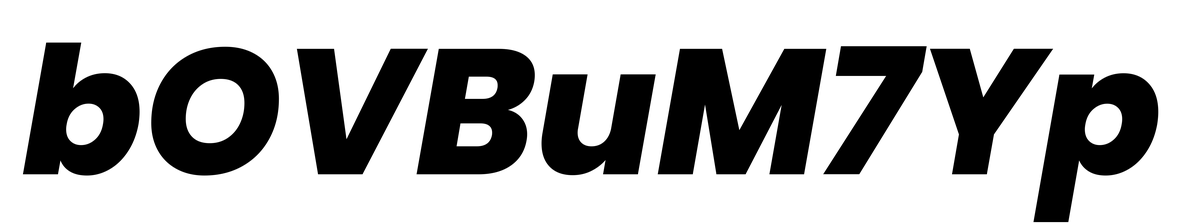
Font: Poppins-ExtraBoldItalic